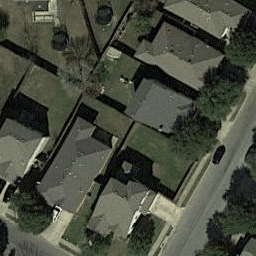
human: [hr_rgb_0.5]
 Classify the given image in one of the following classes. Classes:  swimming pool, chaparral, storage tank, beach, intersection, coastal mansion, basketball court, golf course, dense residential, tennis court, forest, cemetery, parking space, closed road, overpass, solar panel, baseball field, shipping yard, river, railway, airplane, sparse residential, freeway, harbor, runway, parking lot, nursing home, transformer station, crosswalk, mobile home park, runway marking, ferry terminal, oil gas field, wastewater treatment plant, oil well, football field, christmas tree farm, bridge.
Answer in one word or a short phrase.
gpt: dense residential